Interaction volume radius: 10 \u00c5
Interaction volume height: 15 \u00c5
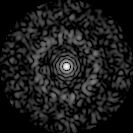
Disorder parameter: 0.8552